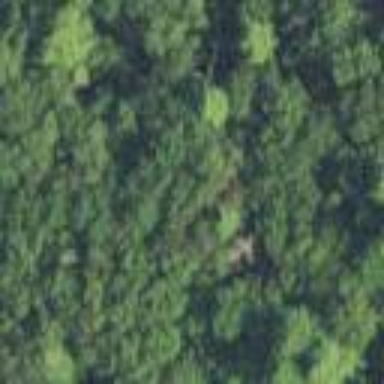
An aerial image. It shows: Woodland consisting of broadleaved trees.